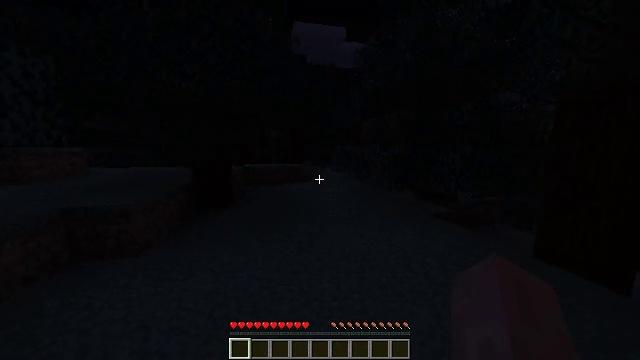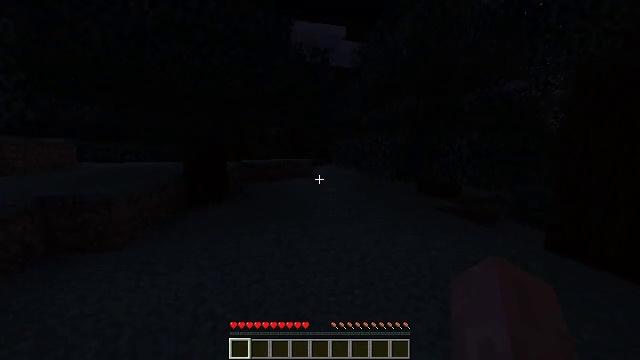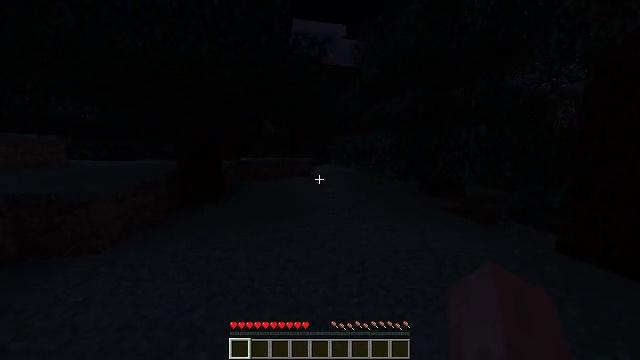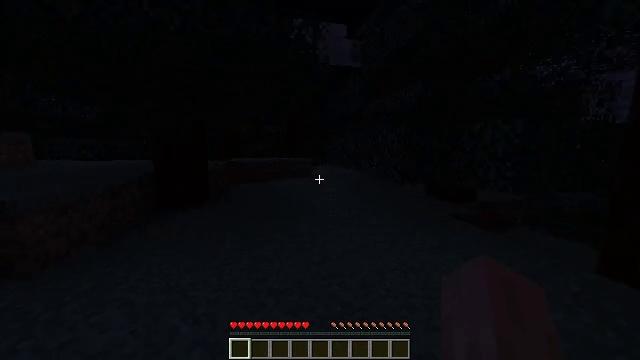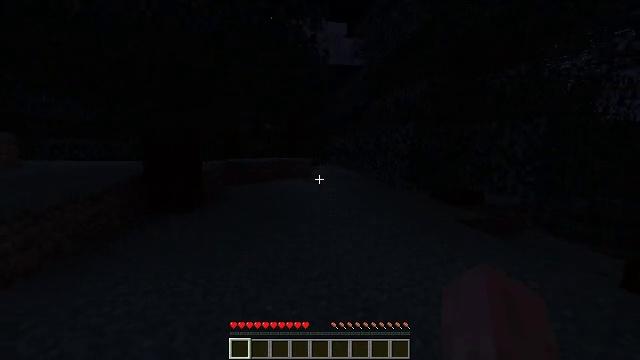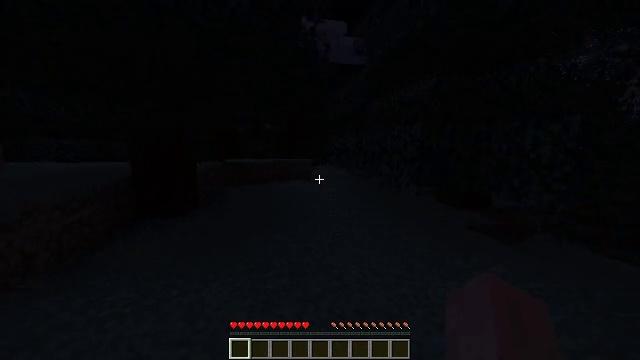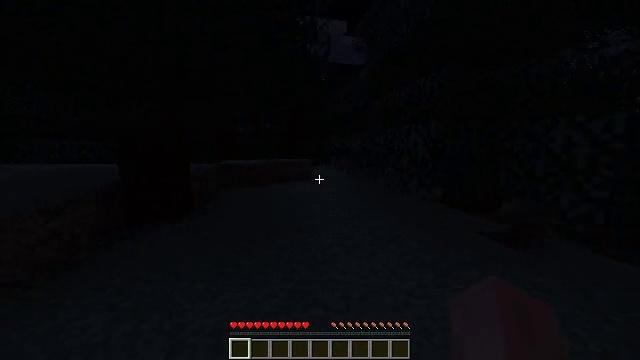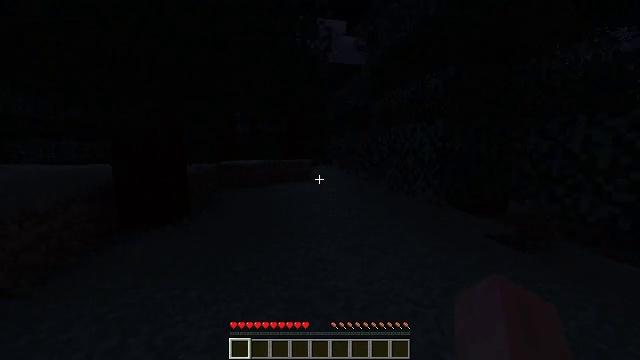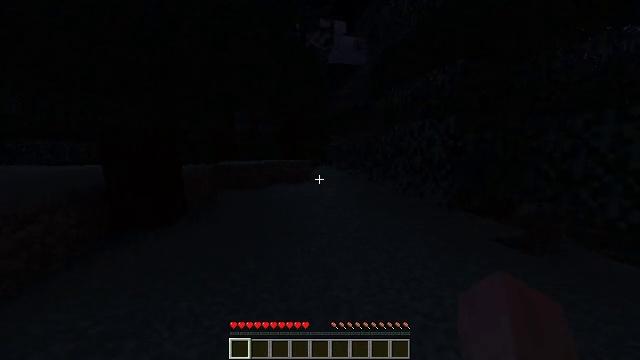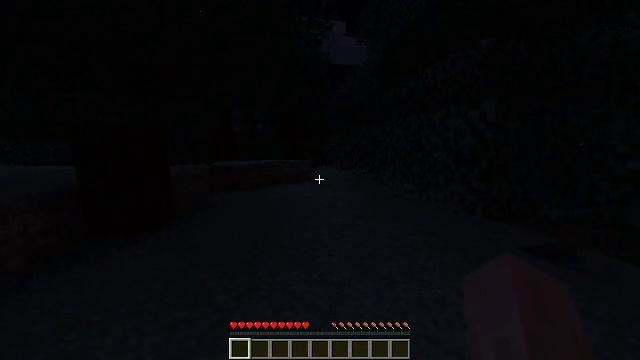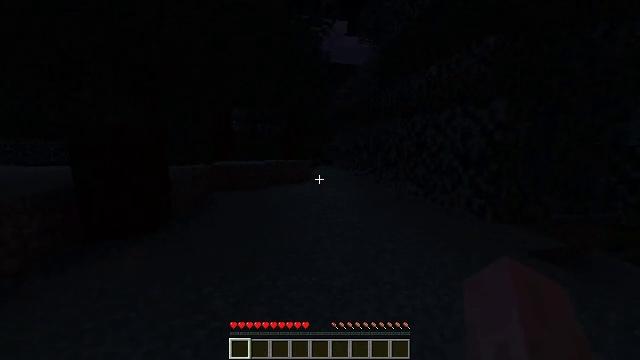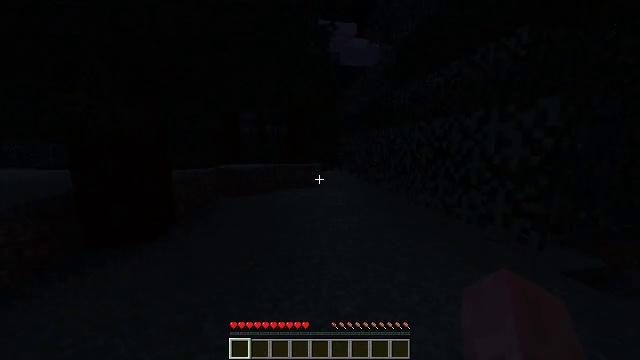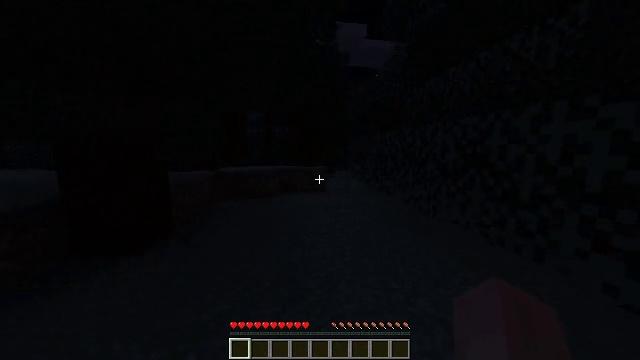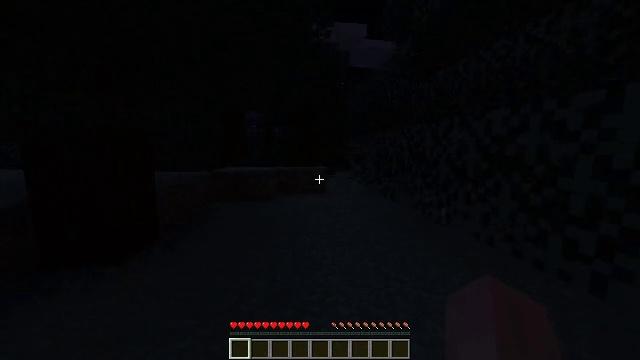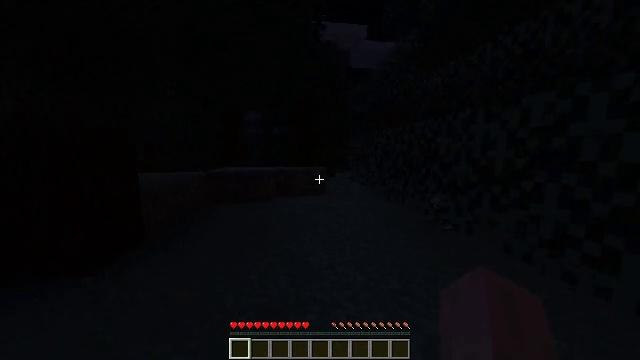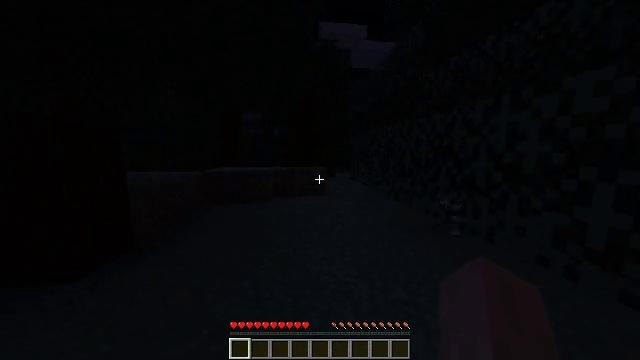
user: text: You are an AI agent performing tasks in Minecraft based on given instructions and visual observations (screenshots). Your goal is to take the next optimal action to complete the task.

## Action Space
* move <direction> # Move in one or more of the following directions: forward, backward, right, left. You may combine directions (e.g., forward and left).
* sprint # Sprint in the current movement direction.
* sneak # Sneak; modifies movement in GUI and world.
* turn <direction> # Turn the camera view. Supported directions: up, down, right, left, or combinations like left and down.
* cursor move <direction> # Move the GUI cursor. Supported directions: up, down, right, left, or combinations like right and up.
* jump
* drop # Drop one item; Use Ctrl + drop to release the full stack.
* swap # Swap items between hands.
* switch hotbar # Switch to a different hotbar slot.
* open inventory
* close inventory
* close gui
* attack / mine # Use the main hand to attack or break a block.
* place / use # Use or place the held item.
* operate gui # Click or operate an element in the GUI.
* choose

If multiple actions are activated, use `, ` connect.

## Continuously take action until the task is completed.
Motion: motion action
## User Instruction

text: Gather red mushroom blocks from the giant mushroom.
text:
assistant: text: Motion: move forward, sprint, jump
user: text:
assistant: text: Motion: move forward, sprint
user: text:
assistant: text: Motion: move forward, sprint
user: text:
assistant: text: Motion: move forward, sprint
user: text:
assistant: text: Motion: move forward, sprint
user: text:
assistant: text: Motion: move forward, sprint
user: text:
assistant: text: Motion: move forward, sprint
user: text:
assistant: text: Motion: move forward, sprint
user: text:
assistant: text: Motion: move forward, sprint
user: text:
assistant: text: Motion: move forward, sprint
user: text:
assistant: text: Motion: move forward, sprint, turn left
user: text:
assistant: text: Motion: move forward, sprint, turn left
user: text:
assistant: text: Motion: move forward, sprint
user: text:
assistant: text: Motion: move forward, sprint
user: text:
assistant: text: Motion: move forward, sprint
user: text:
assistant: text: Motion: move forward, sprint
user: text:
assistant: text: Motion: move forward, sprint
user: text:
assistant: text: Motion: move forward, sprint
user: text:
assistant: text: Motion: move forward, sprint
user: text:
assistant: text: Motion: move forward, sprint
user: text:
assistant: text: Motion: move forward, sprint
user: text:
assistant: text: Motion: move forward, sprint
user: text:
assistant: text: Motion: move forward, sprint
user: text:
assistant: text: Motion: move forward, sprint
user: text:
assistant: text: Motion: move forward, sprint
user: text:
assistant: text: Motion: move forward, sprint
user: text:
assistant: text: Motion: move forward, sprint, turn left
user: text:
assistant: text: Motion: move forward, sprint, turn left
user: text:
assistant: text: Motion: move forward, sprint, turn left
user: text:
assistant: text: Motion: move forward, sprint